Question:
I'm trying to highlight a particular line in my RichTextBox as shown in figure.
'''
int ptrsize = 10;
int* linenum;
for (int i = 0; i < ptrsize; i++)
{
int value = (linenum[i]) * 10;
string searchText = value.ToString();
int indexToText = richTextBox.Find(searchText);
int endIndex = searchText.Length;
richTextBox.Select(indexToText, endIndex);
richTextBox.SelectionColor = Color.Blue;
}
'''
If a text is present (i.e. 2010), i want to highlight the entire line.
2010 19.5 7.37 105 0.67 0.26 0.69
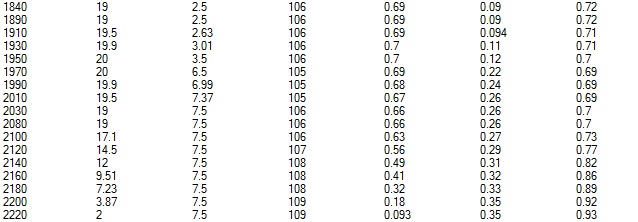
Answer: This will highlight a given line if it contains a given text:
'''
void highlightLineContaining(RichTextBox rtb, int line, string search, Color color)
{
int c0 = rtb.GetFirstCharIndexFromLine(line);
int c1 = rtb.GetFirstCharIndexFromLine(line+1);
if (c1 < 0) c1 = rtb.Text.Length;
rtb.SelectionStart = c0;
rtb.SelectionLength = c1 - c0;
if (rtb.SelectedText.Contains(search))
rtb.SelectionColor = color;
rtb.SelectionLength = 0;
}
'''
You may want to store and restore the original 'Selection'.
Sometimes changing the 'SelectionBackColor' looks better. Give it a try!
You could call it on the whole RTB :
'''
for (int i = 0; i < richTextBox.Lines.Count(); i++)
highlightLineContaining(richTextBox, i, searchText, Color.Red);
'''